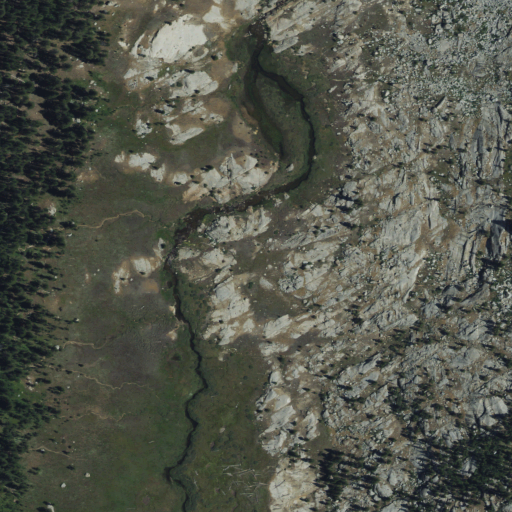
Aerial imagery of plain(s) in California named Ferguson Meadow containing shrub, herbaceous wetlands, and evergreen forest